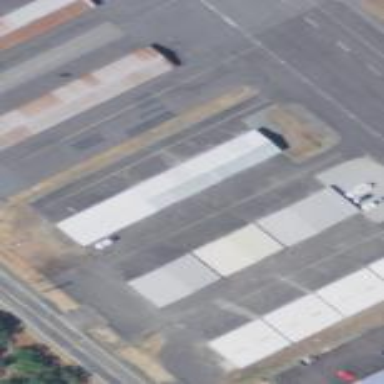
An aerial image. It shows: Building designed as airport hangar.